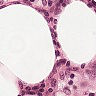
Metastatic tissue present: no